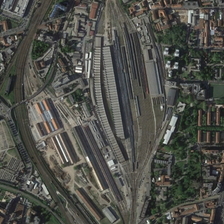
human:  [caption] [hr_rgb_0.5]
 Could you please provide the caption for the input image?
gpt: a lot of trees were planted around the railway station .

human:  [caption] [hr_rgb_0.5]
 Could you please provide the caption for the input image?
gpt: the railway station is surrounded by a residential area .

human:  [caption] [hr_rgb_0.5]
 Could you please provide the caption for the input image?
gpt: the railway station is surrounded by a residential area .

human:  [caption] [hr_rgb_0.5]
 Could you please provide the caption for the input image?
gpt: a lot of trees were planted around the railway station .

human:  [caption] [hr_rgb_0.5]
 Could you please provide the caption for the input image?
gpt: the railway station is surrounded by a residential area .